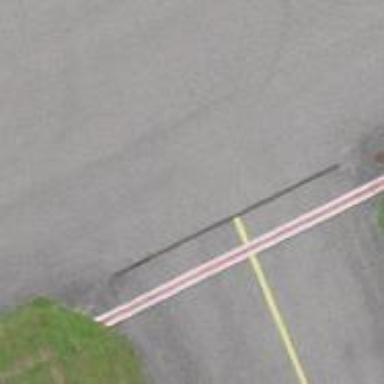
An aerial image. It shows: Image of taxiway at airport.